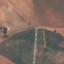
Label: AnnualCrop